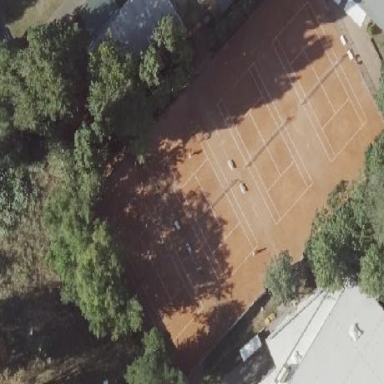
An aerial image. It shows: Tennis court on pitch.